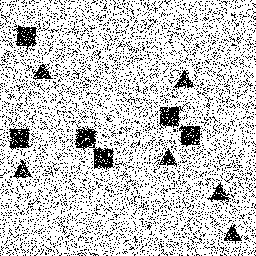
Squares: 6
Triangles: 6
Stars: 0
Total shapes: 12